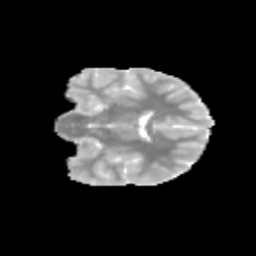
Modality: MD
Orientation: coronal
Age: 13
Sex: female
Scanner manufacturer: siemens
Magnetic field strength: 3 T
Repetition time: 3.8 s
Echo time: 0.07 s